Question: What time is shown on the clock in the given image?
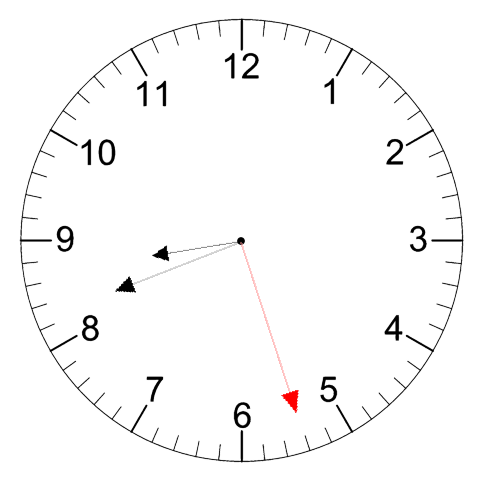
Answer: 08:41:27